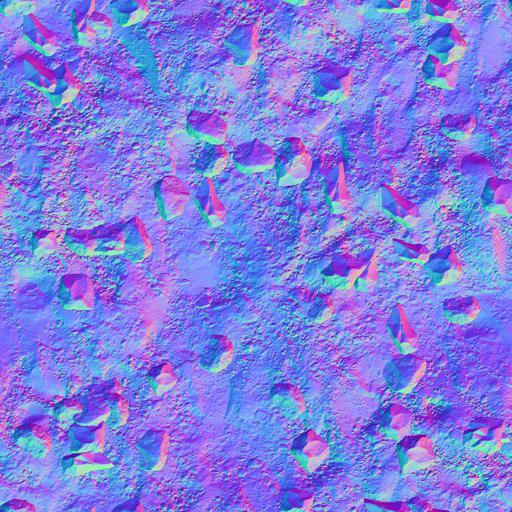
desert pebbles rocks sand stone